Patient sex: F
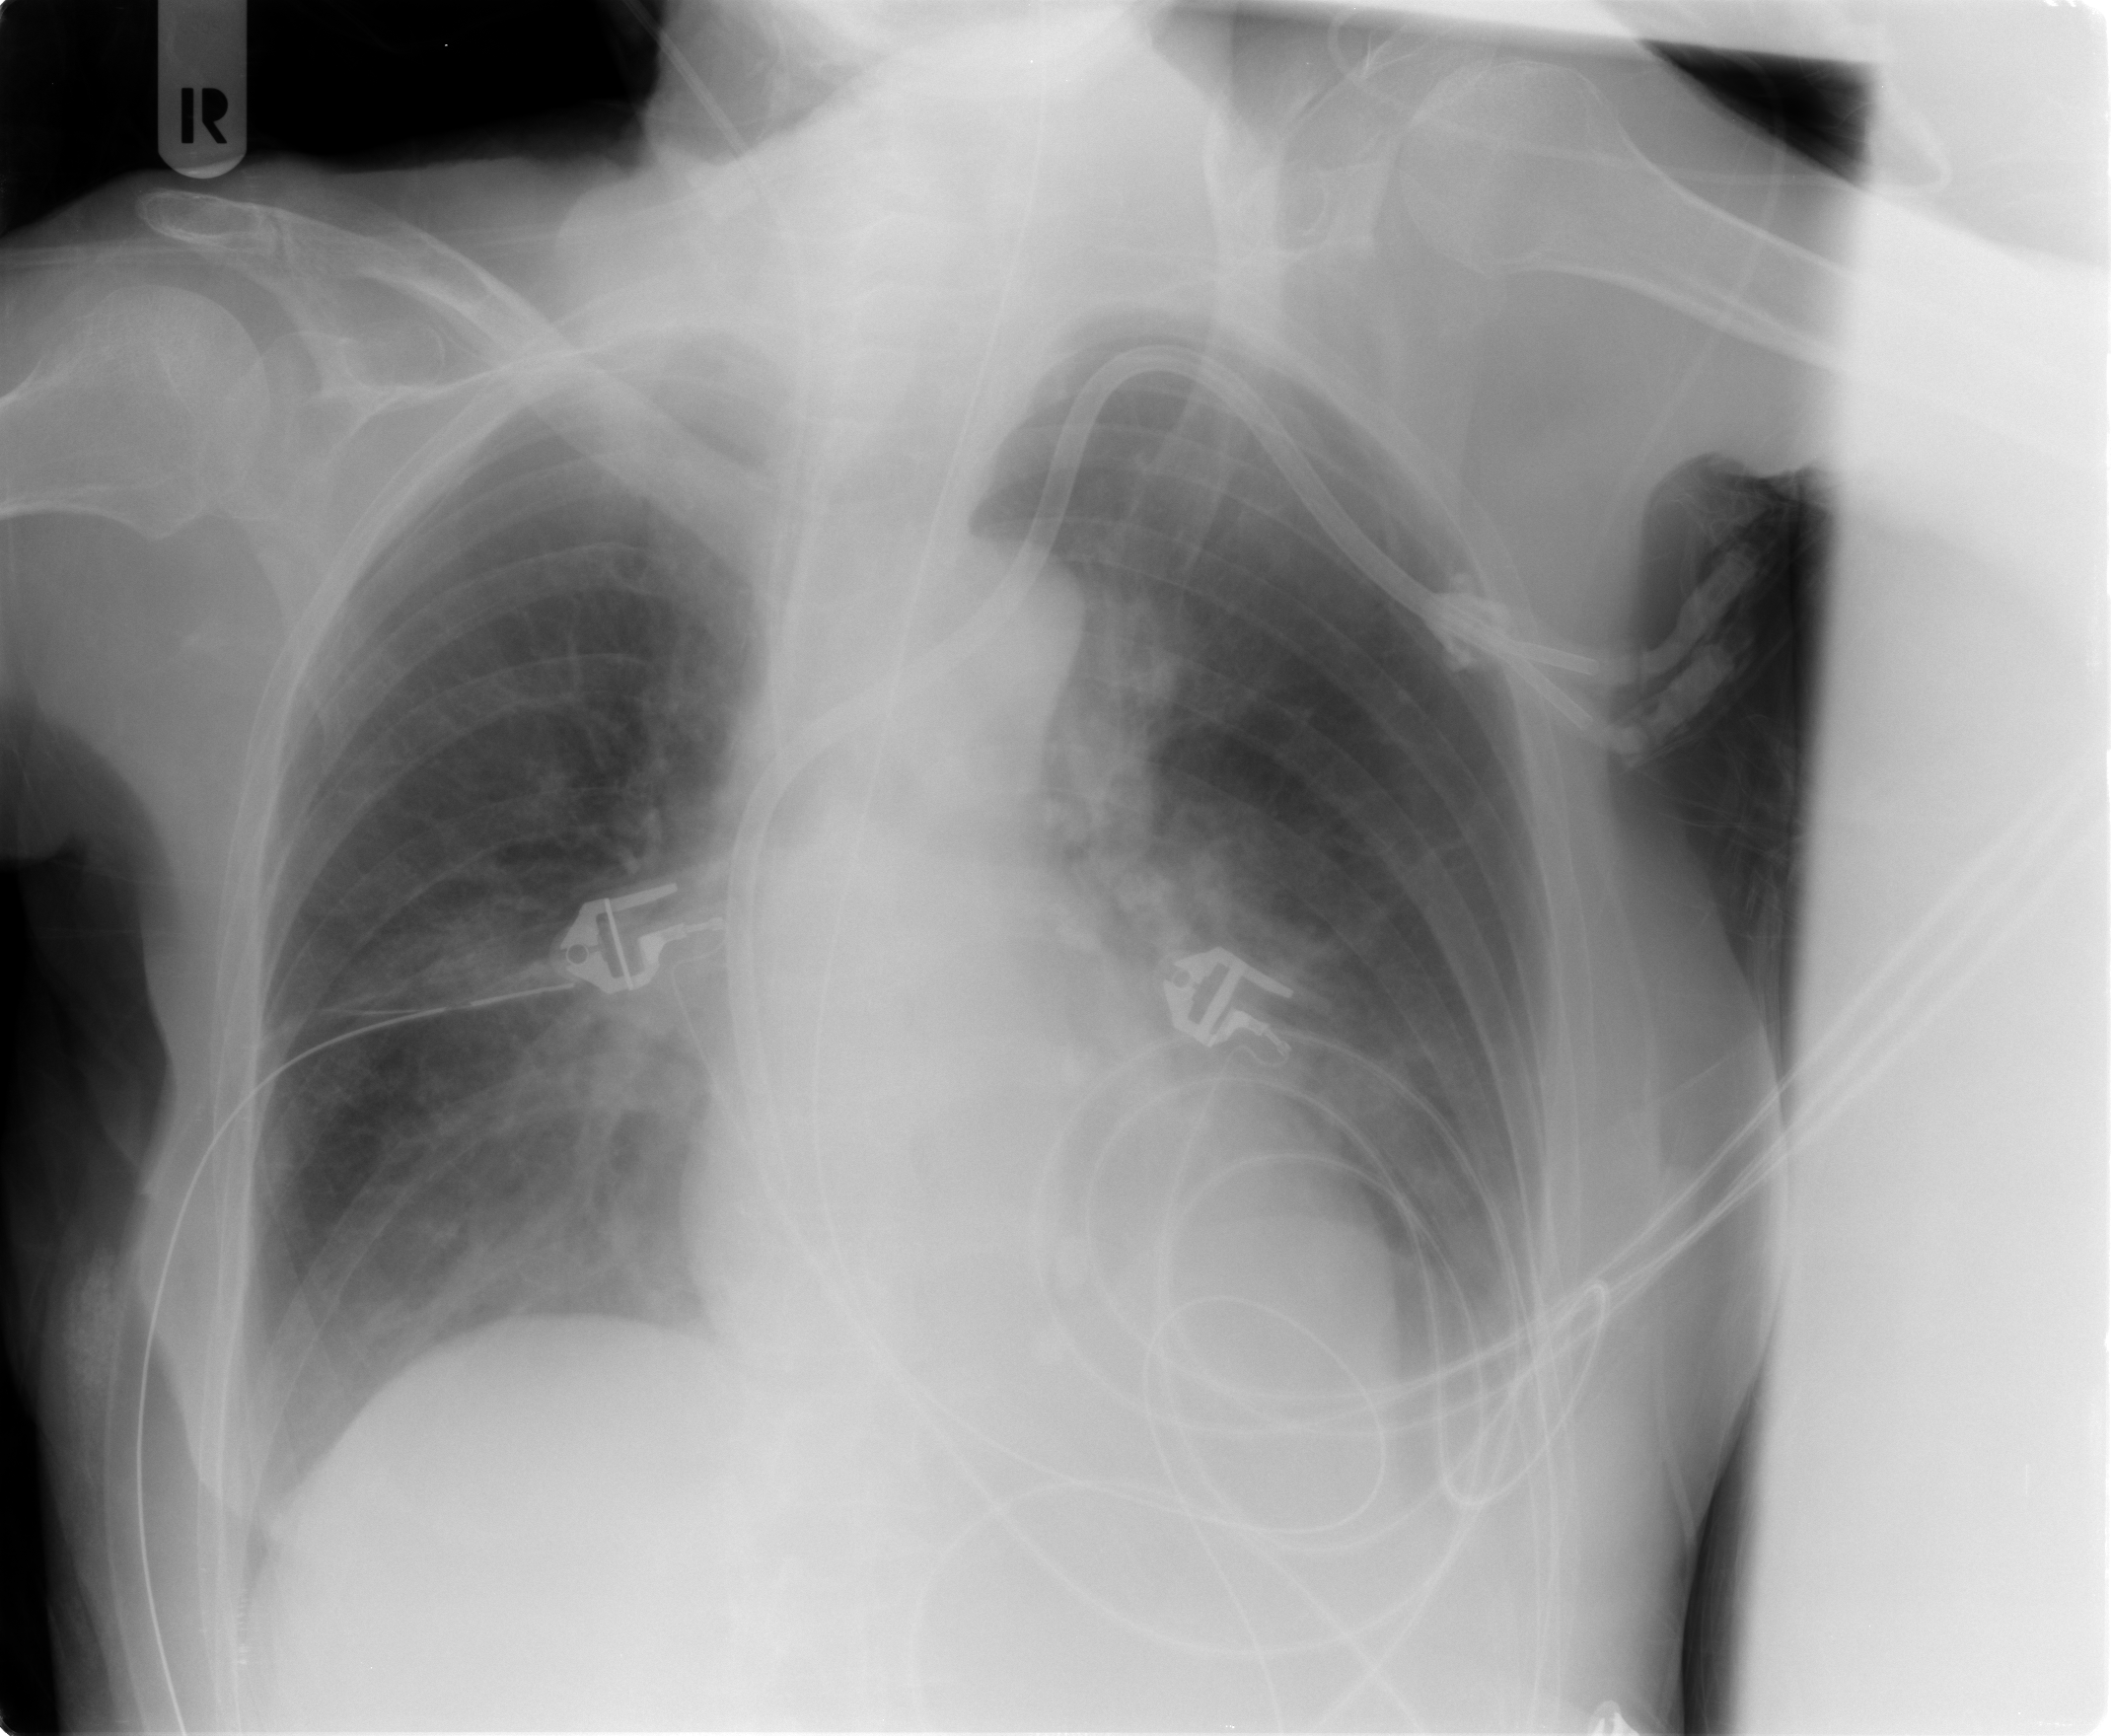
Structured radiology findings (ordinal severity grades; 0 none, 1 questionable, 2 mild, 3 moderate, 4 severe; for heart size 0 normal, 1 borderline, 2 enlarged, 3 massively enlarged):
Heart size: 0
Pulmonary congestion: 0
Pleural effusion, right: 0
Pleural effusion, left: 0
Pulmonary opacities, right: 0
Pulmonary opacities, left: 0
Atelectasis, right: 2
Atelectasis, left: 2